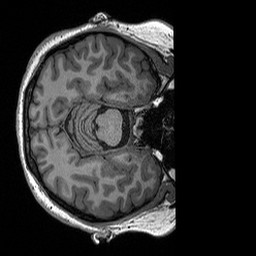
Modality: T1w
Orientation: axial
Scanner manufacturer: siemens
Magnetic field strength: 3 T
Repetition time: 2.3 s
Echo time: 0.00298 s